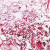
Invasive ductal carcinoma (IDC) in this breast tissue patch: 0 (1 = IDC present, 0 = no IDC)